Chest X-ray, AP view. Patient: 29 years old, sex M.
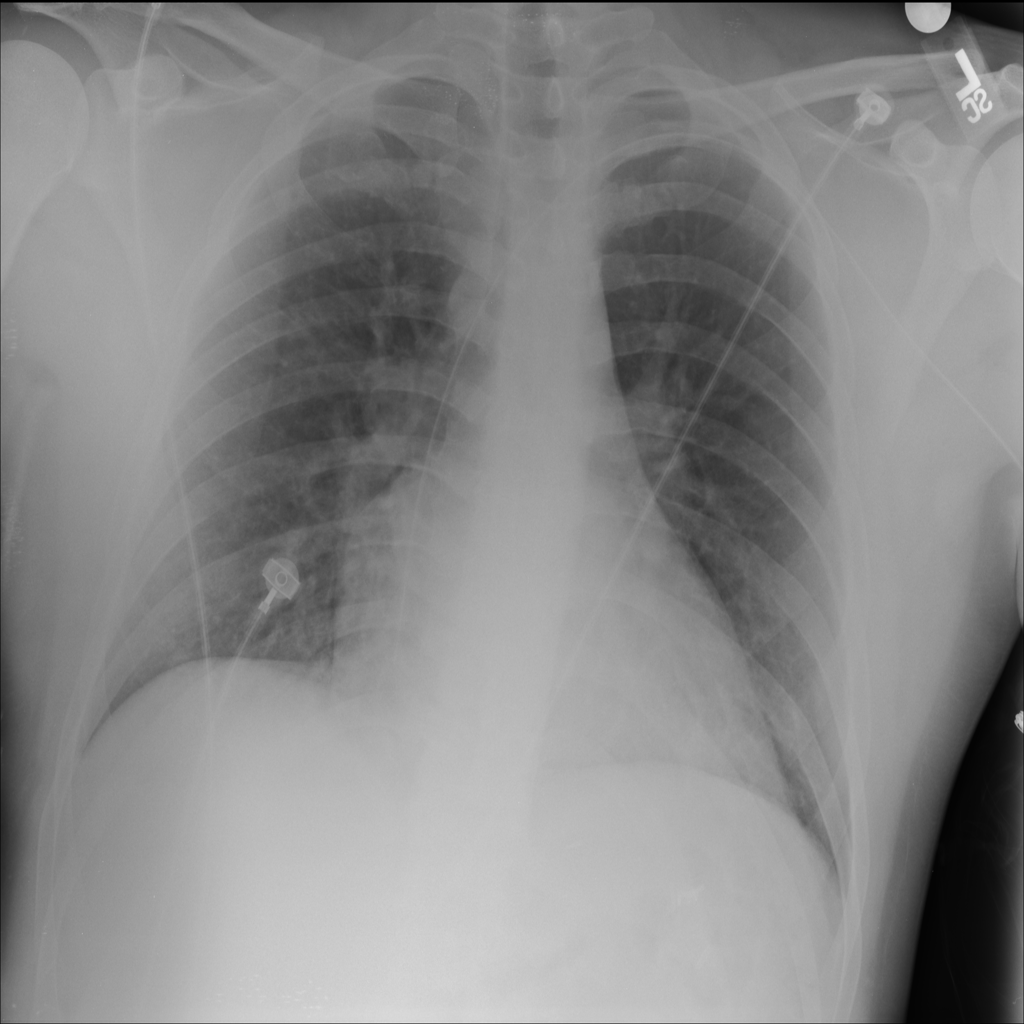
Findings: No Finding